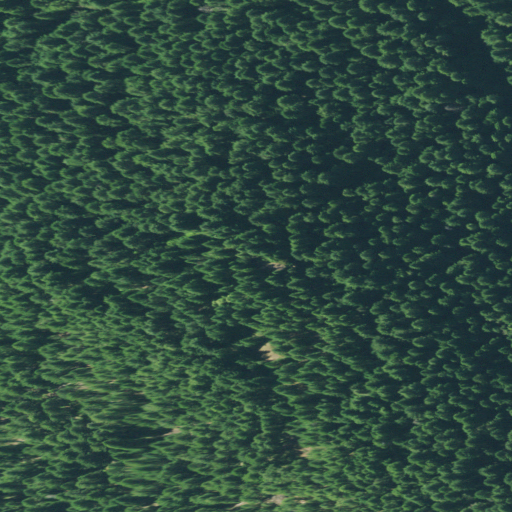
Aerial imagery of mountain in Oregon named Swastika Mountain containing only evergreen forest